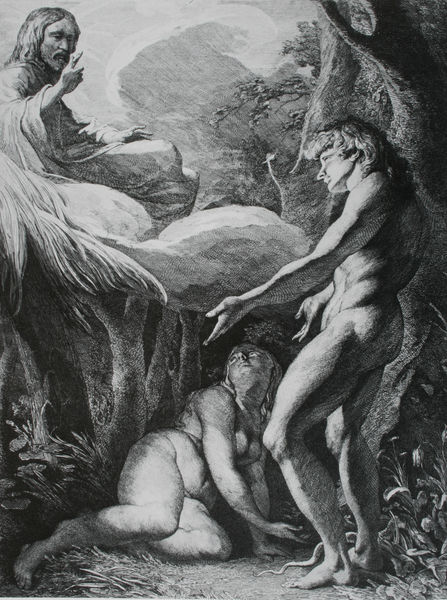
Titel: Discovery of Adam and Eve
Künstler: James Barry
Standort: London
Institution: British Museum
Schlagwörter: baum, berg, felsen, gott, hand, himmel, körper, mann, nackt, schatten, weiß, wolken, akte, bäume, frauen, landschaft, menschen, blume, blumen, brust, busen, finger, frau, frisur, grau, haar, hintergrund, licht, männer, profil, schwarz, zeichnung, gras, weg, wiese, hochformat, bart, arme, gesicht, stehen, stein, gesten, hände, ast, baumstamm, gräser, natur, stamm, haare, mantel, personen, pflanzen, höhle, kinn, wald, engel, beine, liegen, berge, fels, gebirge, grafik, graphik, dick, muskeln, zeigen, versteckt, adam, eva, nacktheit, paradies, nakt, druck, druckgraphik, schraffur, radierung, stich, schwarzweiß, schlange, bleistift, neu, wurzeln, christus, jesus, sündenfall, muskel, erscheinung, versteck, hänge, kupferstich, vertreibung, prophet, astgabel, genesis, schutz, paradis, mahnung, gottvater, hohle, erwischt, siegeszeichen, schuldzuweisung, adam & eva